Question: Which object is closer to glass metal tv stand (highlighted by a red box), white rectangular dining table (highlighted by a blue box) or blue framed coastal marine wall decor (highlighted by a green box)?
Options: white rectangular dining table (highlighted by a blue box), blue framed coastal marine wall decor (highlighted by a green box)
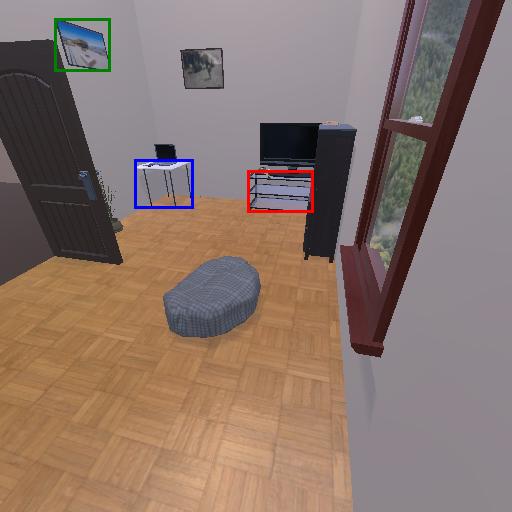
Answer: white rectangular dining table (highlighted by a blue box)